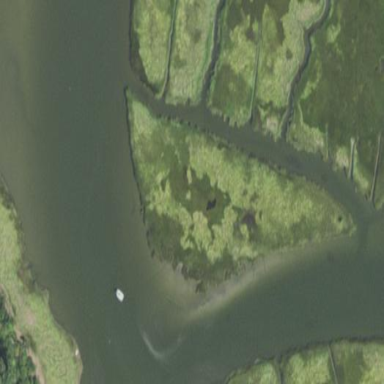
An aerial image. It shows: Saltmarsh wetland area with islet. The area is designated as nature reserve.